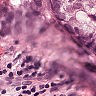
Metastatic tissue present: yes